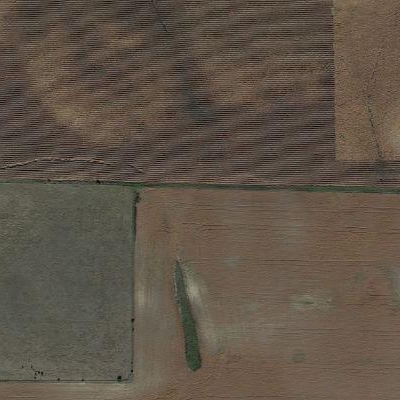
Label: bField